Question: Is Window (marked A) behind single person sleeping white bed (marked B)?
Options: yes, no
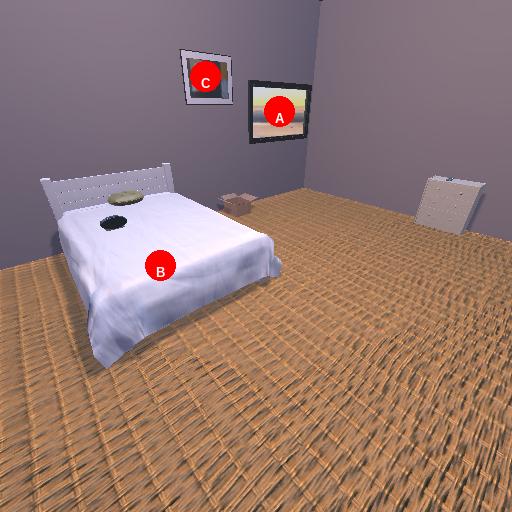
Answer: yes